Question: I'm successfully able to click on particular area on map with the help of Sikuli, but my requirement is to draw on the map via the <URL>
Here is an example of what I want to be able to draw with Sikuli:

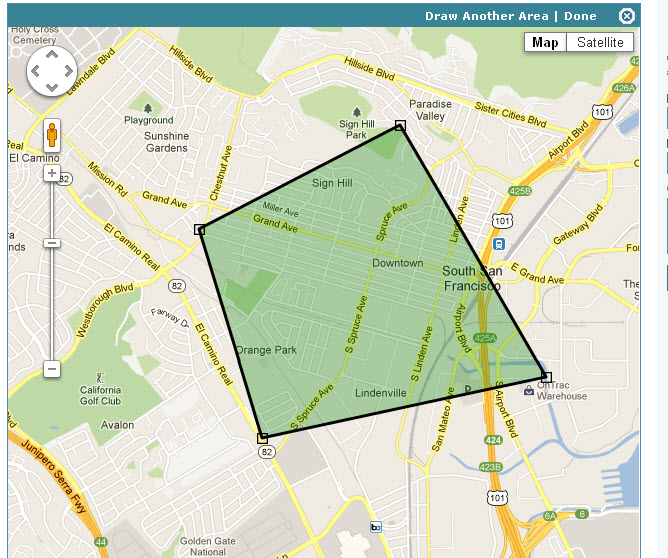
Answer: You've got the Sikuli webdriver and are looking at the examples for that. You want to use the webdriver to draw within a map webapp. This isn't supported, but it is possible (with some hacking). Here are pointers to the pieces you need.
The code to the Sikuli webdriver is <URL>', but it does have the coordinates of the element, which is what you need.
Next, take a look at Selenium's page on <URL>. There's a section "Generating Action Chains" that's what you want. The documentation only shows things acting on web elements, but there are other methods in the 'Actions' class to blindly operate the mouse.
Putting this together, let's say we want to click on and drag to . This is skeleton code; you'll have to do a bunch of implementation work to get anything running.
Using a new method you wrote
'''
ImageElement park = driver.findImageElement(SIGN_HILL_PARK_IMG);
ImageElement warehouse = driver.findImageElement(WAREHOUSE_IMG);
park.dragTo(warehouse)
'''
Implementation ideas for 'dragTo':
'''
public class DefaultImageElement {
//...
public void dragTo(DefaultImageElement dest) {
Actions builder = new Actions(driver);
Action dragAction = builder.moveToElement(containerWebElement, x, y) //containerWebElement is the element that holds the map, x and y are the location of our target within the map
.clickAndHold()
.moveToElement(dest.containerWebElement, dest.x, dest.y)
.release()
.build();
dragAction.perform();
}
//...
'''